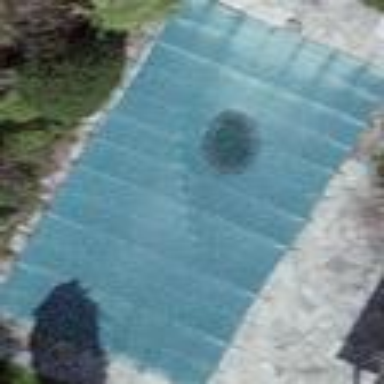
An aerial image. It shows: Swimming pool located in leisure land.